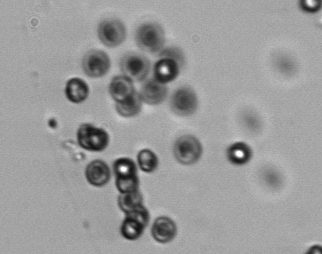
Label: Phaeocystis